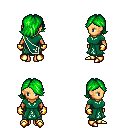
a pixel art fantasy rpg character, female body template, human, tanned skin, sash dress, teal pants, green swoop hairstyle, gold gloves, gold boots, four views (front, back, left, right), 2x2 character sprite sheet, small pixel art, hard edges, no anti-aliasing